Aerial crown-view tile of a tropical tree (Barro Colorado Island, Panama), acquired 20250414:
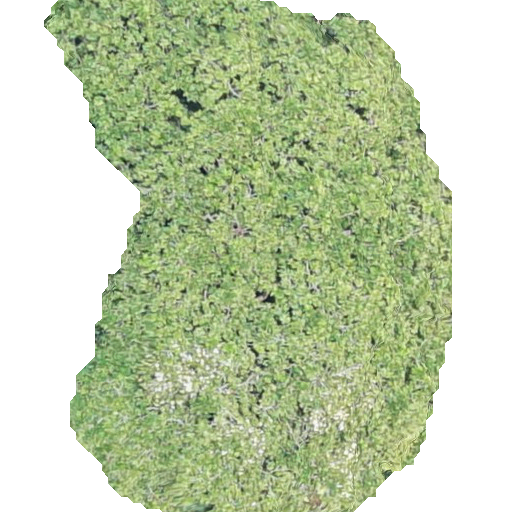
Species: Anacardium excelsum
GBIF accepted scientific name: Anacardium excelsum
Crown area: 257.051 m²